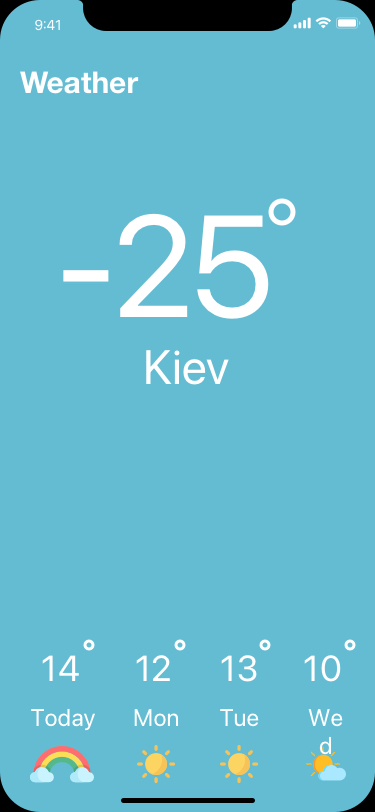
Text in this UI design:
-25
Kiev
Weather
Today
14
12
Mon
13
Tue
10
Wed